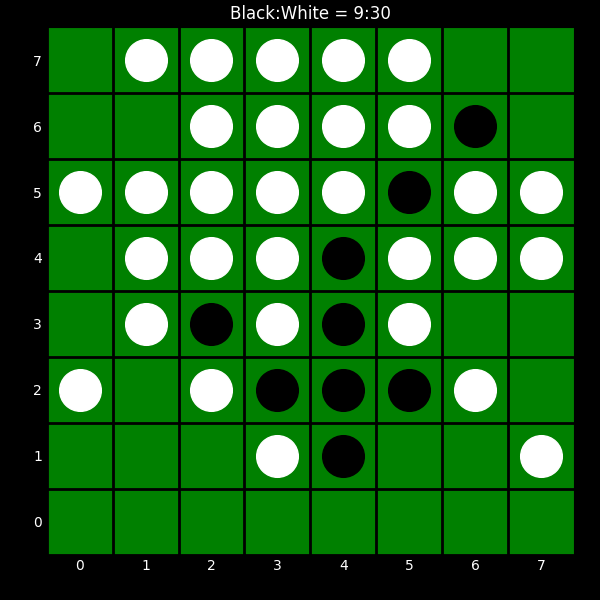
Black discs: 9
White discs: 30